【题型】解答题　【知识点】解析几何　【难度】easy
已知点$M(3,5)$，圆$C:(x-1)^2+(y-2)^2=4$。

(1) 若过点$M$的直线$l$与圆$C$相切，求直线$l$的方程；

(2) 若直线$ax-y+4=0$与圆$C$相交于$A,B$两点，弦$AB$的长为$2\sqrt{3}$，求$a$的值。
【解答】
\textbf{【答案】}
(1) $x=3$或$5x-12y+45=0$；
(2) $a=-\frac{3}{4}$。

\textbf{【分析】}
(1) 求出圆心与半径，当过点$M$的直线斜率不存在时$l$为$x=3$，当过点$M$的直线存在斜率$k$时，设$y-5=k(x-3)$，利用点到直线的距离转化求解直线的斜率，推出直线方程；

(2) 利用圆心$(1,2)$到直线$ax-y+4=0$的距离，再应用圆的弦长公式列方程求解。

\textbf{【详解】}
(1) 由题意，圆心的坐标为$C(1,2)$，半径$r=2$，且$(3-1)^2+(5-2)^2=13>4$，显然点$M$在圆外。
当过点$M$的直线斜率不存在时，直线$l$为$x=3$，显然与圆相切。
当过点$M$的直线存在斜率$k$时，设$y-5=k(x-3)$，即$kx-y+5-3k=0$，
由题意知$\frac{|k-2+5-3k|}{\sqrt{k^2+1}}=2$，解得$k=\frac{5}{12}$，直线$l$的方程为$5x-12y+45=0$。
故过点$M$的圆的切线方程为$x=3$或$5x-12y+45=0$。

(2) 圆心$C(1,2)$到直线$ax-y+4=0$的距离为$\frac{|a+2|}{\sqrt{a^2+1}}$，则$\left(\frac{|a+2|}{\sqrt{a^2+1}}\right)^2+(\sqrt{3})^2=4$，
所以$a^2+4a+4=a^2+1$，解得$a=-\frac{3}{4}$。

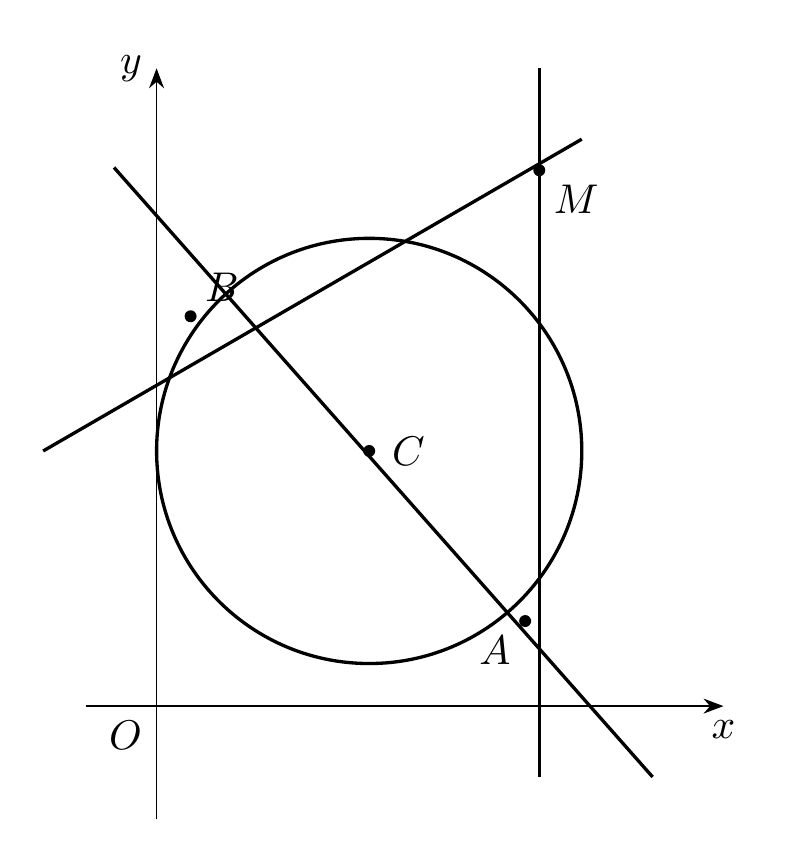